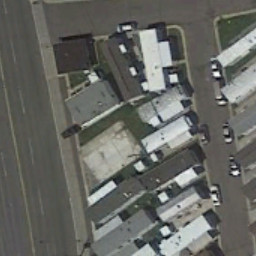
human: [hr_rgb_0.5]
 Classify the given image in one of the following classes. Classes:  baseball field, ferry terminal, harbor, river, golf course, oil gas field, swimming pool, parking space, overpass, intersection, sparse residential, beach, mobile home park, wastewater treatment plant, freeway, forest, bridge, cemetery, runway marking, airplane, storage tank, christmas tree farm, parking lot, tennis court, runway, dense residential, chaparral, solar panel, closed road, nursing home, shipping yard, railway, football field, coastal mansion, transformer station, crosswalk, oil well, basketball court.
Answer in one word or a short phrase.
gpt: mobile home park